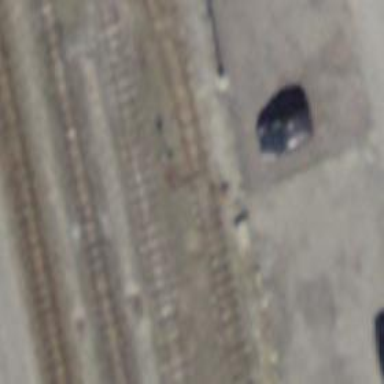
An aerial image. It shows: Railway switch.